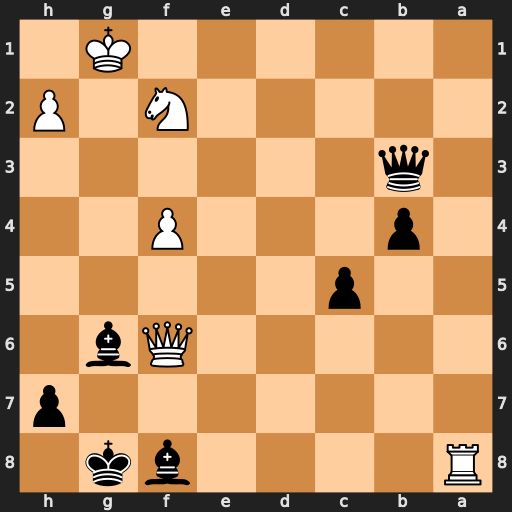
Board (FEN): R4bk1/7p/5Qb1/2p5/1p3P2/1q6/5N1P/6K1
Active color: b
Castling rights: -
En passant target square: -
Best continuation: Qb1+ Kg2 Be4+ Nxe4 Qxe4+ Kf2 Qxa8